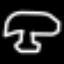
Label: mushroom